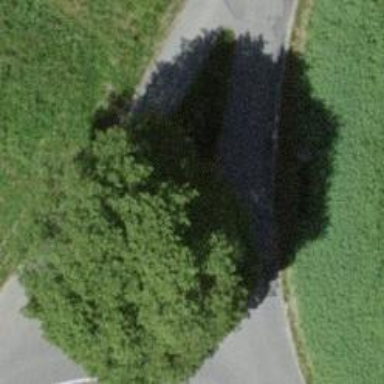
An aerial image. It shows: Unclassified road with asphalt surface.